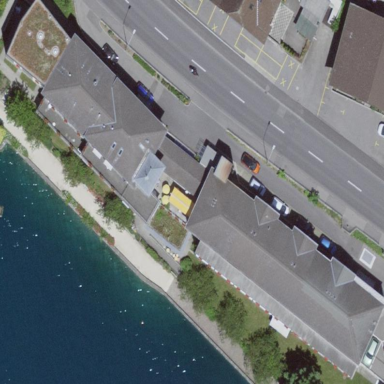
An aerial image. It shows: Building.